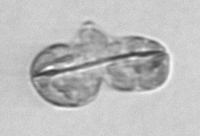
Label: Karenia